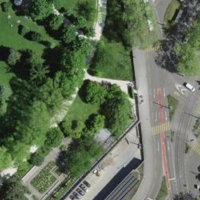
EUNIS habitat code: 53
Species observed at this site:
Astrantia major
Campanula rapunculoides
Scilla luciliae
Geranium nodosum
Aesculus hippocastanum
Sciurus vulgaris